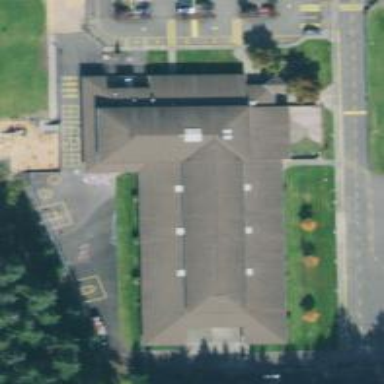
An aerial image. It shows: School building.